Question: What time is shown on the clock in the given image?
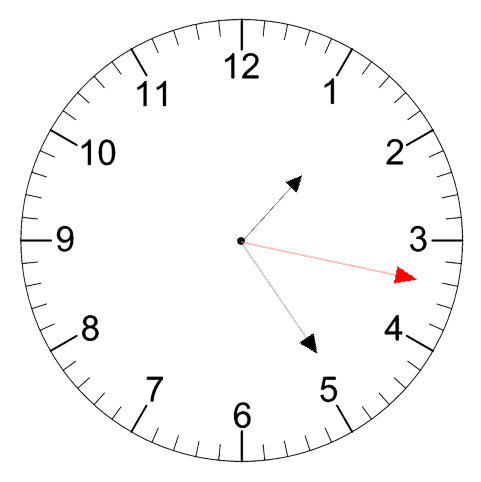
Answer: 01:24:17